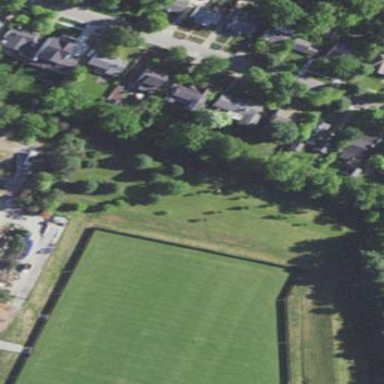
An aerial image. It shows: Soccer pitch designated for leisure and sports activities.